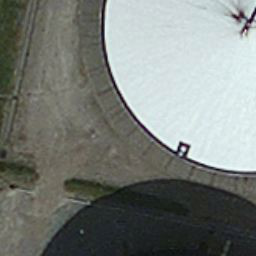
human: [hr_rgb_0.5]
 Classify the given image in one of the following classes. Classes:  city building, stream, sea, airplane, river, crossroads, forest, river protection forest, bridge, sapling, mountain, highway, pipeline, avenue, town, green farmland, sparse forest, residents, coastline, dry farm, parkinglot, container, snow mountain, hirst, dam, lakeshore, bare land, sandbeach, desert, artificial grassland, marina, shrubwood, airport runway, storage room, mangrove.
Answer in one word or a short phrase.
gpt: storage room